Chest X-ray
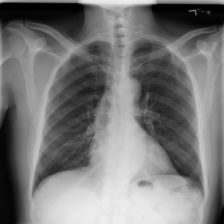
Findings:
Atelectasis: negative
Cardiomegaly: negative
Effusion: negative
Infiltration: negative
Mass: negative
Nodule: negative
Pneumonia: negative
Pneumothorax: negative
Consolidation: negative
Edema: negative
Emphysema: negative
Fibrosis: negative
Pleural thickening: negative
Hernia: negative